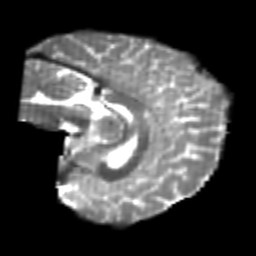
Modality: T2w
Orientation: sagittal
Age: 22
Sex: female
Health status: healthy
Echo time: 0.074 s